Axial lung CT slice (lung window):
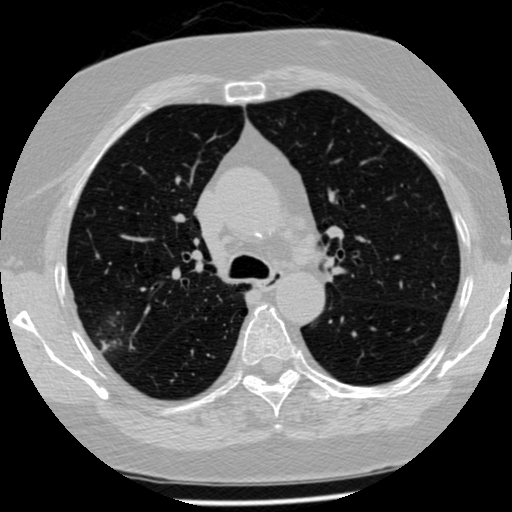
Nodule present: yes
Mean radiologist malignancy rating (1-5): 3.5